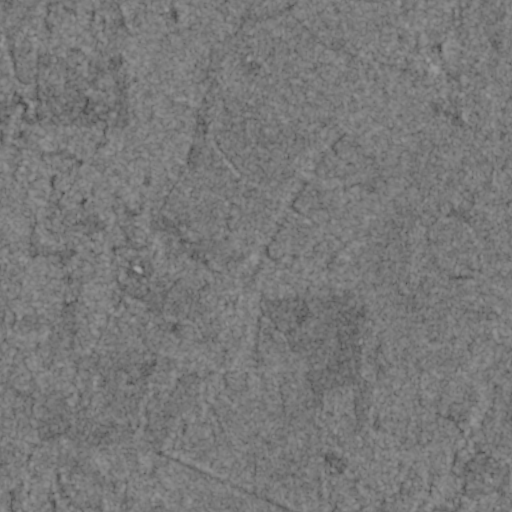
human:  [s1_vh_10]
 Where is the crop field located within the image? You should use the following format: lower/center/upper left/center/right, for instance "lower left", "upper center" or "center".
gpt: The crop field is located in the center left of the image.
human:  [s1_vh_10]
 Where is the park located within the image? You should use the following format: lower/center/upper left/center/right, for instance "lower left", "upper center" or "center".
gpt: The park is located in the center left of the image.
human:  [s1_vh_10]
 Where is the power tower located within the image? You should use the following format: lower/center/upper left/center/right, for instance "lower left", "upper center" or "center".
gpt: The power tower is located in the lower left of the image.
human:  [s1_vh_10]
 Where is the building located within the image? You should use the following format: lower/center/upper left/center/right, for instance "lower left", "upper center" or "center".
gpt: The building is located in the upper left of the image.
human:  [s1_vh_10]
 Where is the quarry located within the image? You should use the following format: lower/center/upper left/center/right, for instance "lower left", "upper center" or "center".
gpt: There is no quarry in the image.

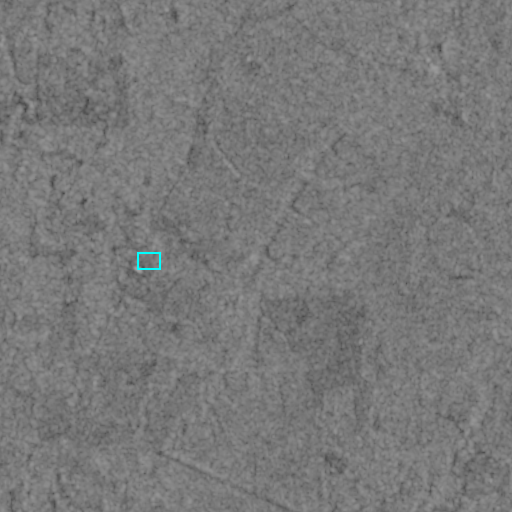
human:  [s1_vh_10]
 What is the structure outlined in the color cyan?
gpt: The structure outlined in cyan is a park.
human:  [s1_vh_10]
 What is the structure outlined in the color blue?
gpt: There is no blue outline.